Question: It appears this happens with any blendmode - not just erase
I've been working on a crude lighting engine for a game of mine in Adobe AIR, written in pure AS3. How it works is there is a bitmap data the size of the screen, and at the beginning of each frame it is set to a black transparent rectangle. During that step, things can subtract from the bitmap data and then when it is drawn on the screen those areas will appear lighter.
Setting that up and everything has gone smoothly. Currently I'm messing around with a basic radial gradient from the light source, and setting that up was pretty easy
'''
_circ.graphics.lineStyle();
_circ.graphics.beginGradientFill(GradientType.RADIAL, [0x000000, 0x000000], [.9, 0], [0, 255]);
_circ.graphics.drawCircle(0, 0, 100);
_circ.graphics.endFill()
'''
Then to draw (well, anti-draw) it onto the bitmap data, I just do this
'''
FP.matrix.identity();
FP.matrix.tx = x + 30;
FP.matrix.ty = y + 5;
WorldGame.darkBit.draw(_circ, FP.matrix, null, BlendMode.ERASE, null, true);
FP.matrix.identity();
'''
'FP.matrix' is just a generic global matrix (I'm using Flashpunk). Now this ALMOST works, except for one tiny problem.

If you look very closely you'll be able to see a very thin black line going around the gradient, which is so very frustrating. I have no idea what's causing it - I've tried making the gradient smaller than the circle, I've tried making it linear, tried making it a different colour. It doesn't happen on blend modes other than 'ERASE' as well, and as far as I can tell, it doesn't happen to non-gradients either (still erasing).
Any suggestions?
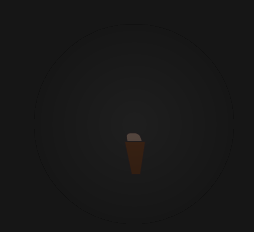
Answer: <URL>
Somehow I missed this in my earlier searching, guess I didn't use the right keywords. The solution is just to set bitmap caching to true on the sprite that is being used as the "eraser". For example:
'''
_circ.cacheAsBitmap = true;
'''
And that's all there is to it!